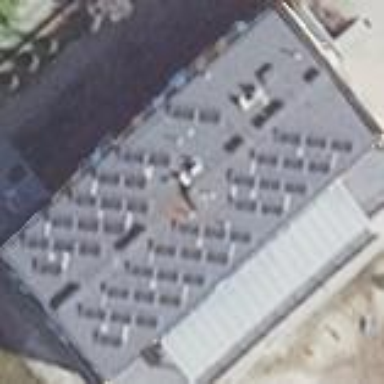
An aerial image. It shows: Kindergarten building.